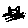
Label: cat